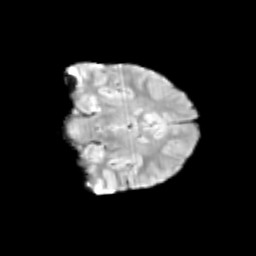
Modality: T2w
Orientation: coronal
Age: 9
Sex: male
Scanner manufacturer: siemens
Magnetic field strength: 3 T
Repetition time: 3.8 s
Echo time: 0.07 s